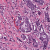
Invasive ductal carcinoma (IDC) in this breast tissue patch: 1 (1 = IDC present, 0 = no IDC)